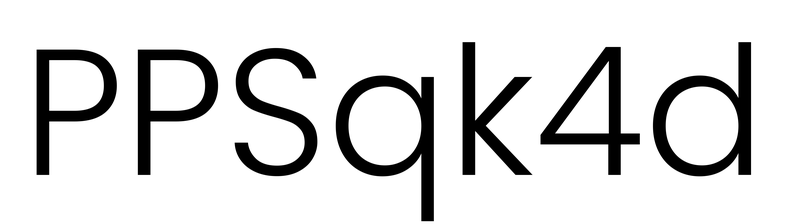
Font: Poppins-Light